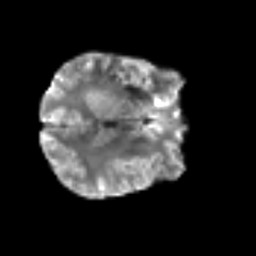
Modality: T2w
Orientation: axial
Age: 50
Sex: male
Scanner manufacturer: siemens
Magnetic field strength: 3 T
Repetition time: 6.1 s
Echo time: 0.101 s